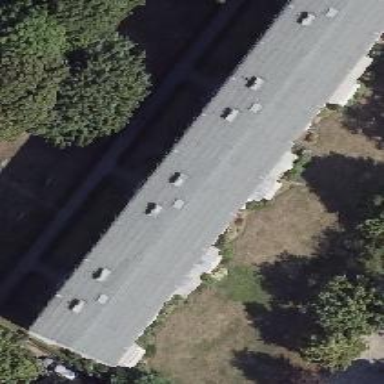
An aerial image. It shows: Apartment building with flat roof.